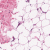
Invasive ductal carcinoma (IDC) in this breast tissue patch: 0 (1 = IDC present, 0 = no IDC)